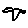
Label: bird